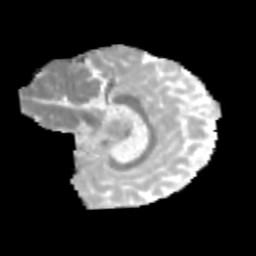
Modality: MD
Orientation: sagittal
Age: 12
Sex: female
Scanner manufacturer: siemens
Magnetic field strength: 3 T
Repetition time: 3.8 s
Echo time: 0.07 s